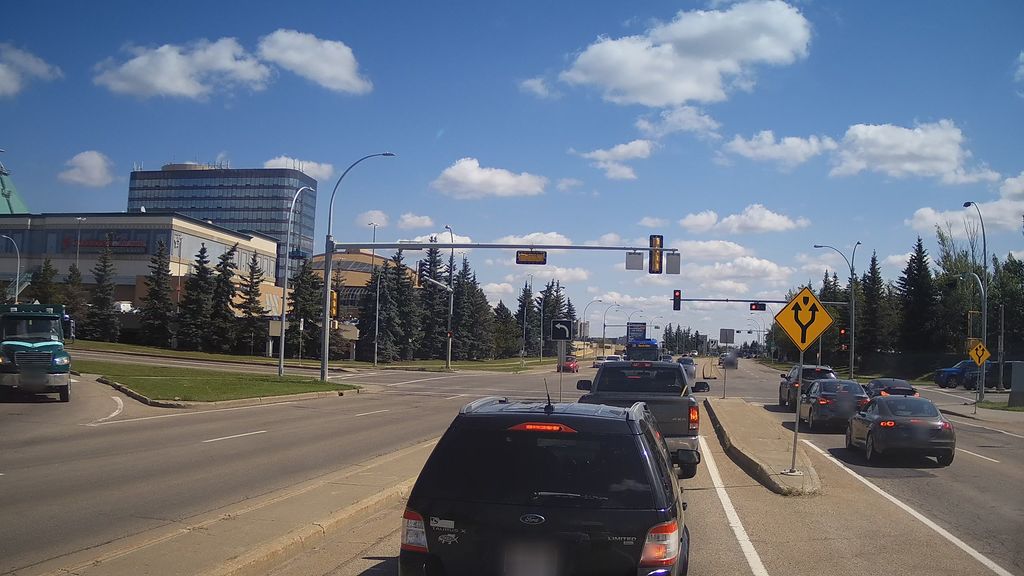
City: edmonton